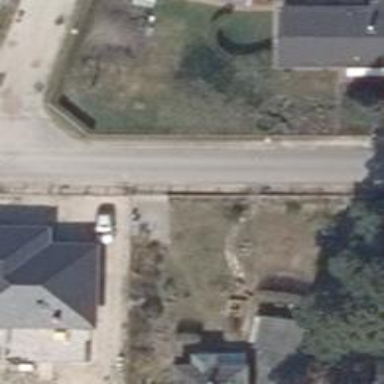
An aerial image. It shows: Driveway leading to service road.